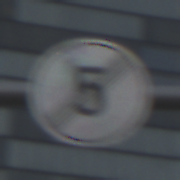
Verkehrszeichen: EndeGeschwindigkeit5
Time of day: SunriseSunset
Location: Outdoor (Urban)
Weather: PartlyCloudy
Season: NotSpecified
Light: Natural